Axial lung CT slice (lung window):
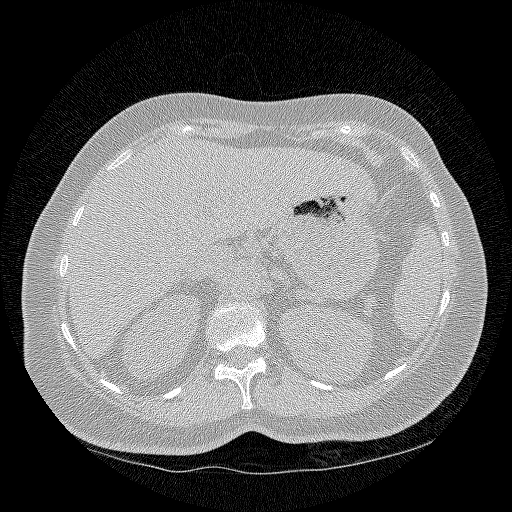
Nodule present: no